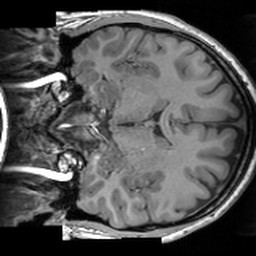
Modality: T1w
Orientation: coronal
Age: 30
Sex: male
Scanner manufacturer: siemens
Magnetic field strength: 3 T
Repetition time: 1.63 s
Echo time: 0.00311 s